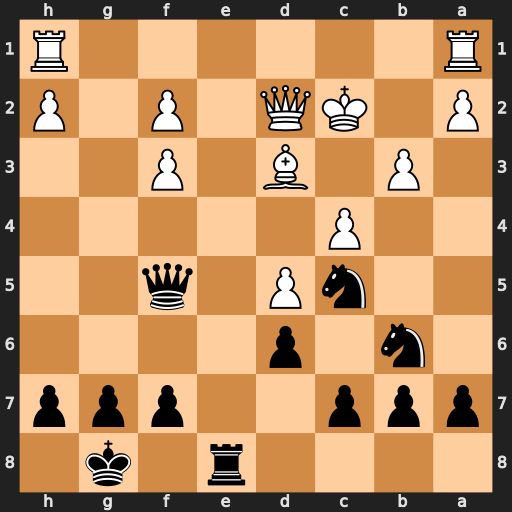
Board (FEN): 4r1k1/ppp2ppp/1n1p4/2nP1q2/2P5/1P1B1P2/P1KQ1P1P/R6R
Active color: b
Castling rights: -
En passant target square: -
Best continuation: Nxd3 Qxd3 Re2+